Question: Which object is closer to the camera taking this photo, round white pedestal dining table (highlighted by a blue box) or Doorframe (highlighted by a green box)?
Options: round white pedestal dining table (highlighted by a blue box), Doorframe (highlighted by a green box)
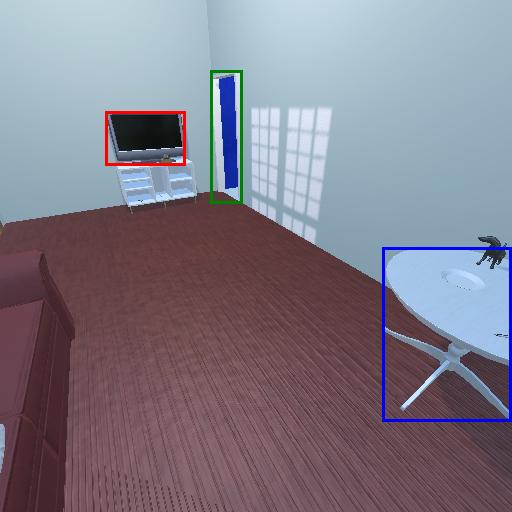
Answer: round white pedestal dining table (highlighted by a blue box)